Электрическая цепь в форме тетраэдра содержит четыре одинаковых резистора, идеальный источник постоянного напряжения и идеальный амперметр, который показывает силу тока $I = 2~А$ (рис. $а$). Если заменить амперметр идеальным вольтметром, он покажет напряжение $U = 12~В$ (рис. $б$).
Определите напряжение $U_{0}$ источника и сопротивление $R$ одного резистора.
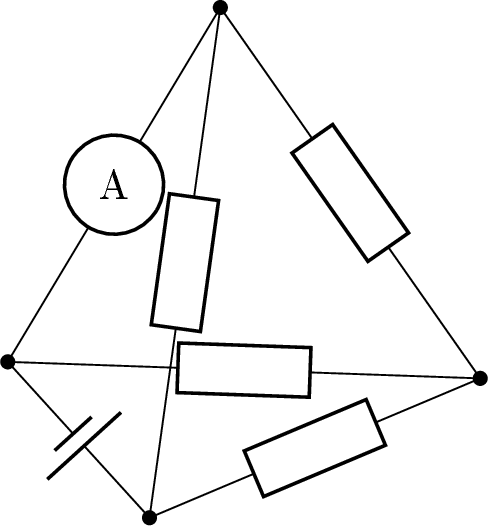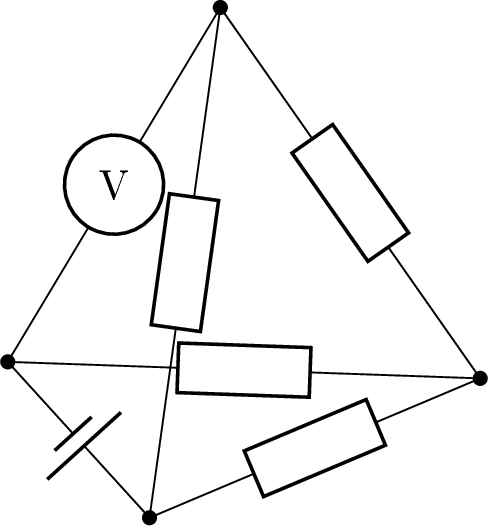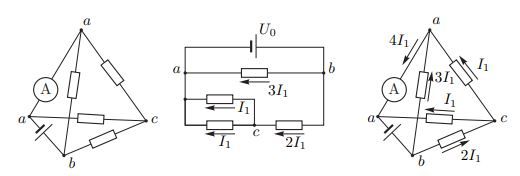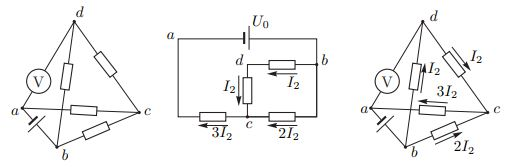
Решение: Для тетраэдра с амперметром обозначим узлы и нарисуем эквивалентную схему с учётом равенства нулю сопротивления амперметра. Расставим в эквивалентной схеме токи с учётом закона Ома обратно-пропорционально сопротивлениям параллельных ветвей и с учётом закона сохранения заряда для узлов. Затем отметим найденные токи на исходном схеме.  Для ветви $ab$ запишем $U_{0}=3I_{1}R$, откуда ток через амперметр $$ I_{A}=4I_{1}=\frac{4U_{0}}{3R}. $$ Повторим вышеперечисленные действия с тетраэдром, содержащим вольтметр, имеющий бесконечно большое сопротивление.  Напряжение между узлами $ab$ равно $U_{0}=3I_{2}R+2I_{2}R$, откуда показания вольтметра $U=4I_{2}R=(4/5)U_{0}$. Выражая искомые величины, получим: $$ U_{0}=\frac{5}{4} U=15~В \quad \text { и } \quad R=\frac{5}{3} \frac{U}{I_{A}}=10~Ом. $$
Ответ: $$ U_{0}=\frac{5}{4} U=15~В \quad \text { и } \quad R=\frac{5}{3} \frac{U}{I_{A}}=10~Ом. $$
Темы:
T, Электричество, Всероссийские, Электрические цепи